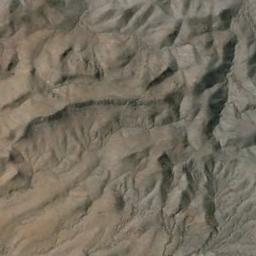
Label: mountain